Question: I'm trying to use VBA to format some unbound textboxes I've added to the rows on a subform set to continuous view.
The VBA looks at the bound text boxes associated with the subform's underlying RecordSource and then formats the unbound textboxes I've added based on the data.
Here's some simplified code:
'''
Public Sub ApplyFormat()
If Forms!tblEnrolments!tblEnrolments_Jobs_sub!Start = 1 Then
Forms!tblEnrolments!tblEnrolments_Jobs_sub!txtStart.BackColor = RGB(65, 138, 179)
Forms!tblEnrolments!tblEnrolments_Jobs_sub!txtStart.ForeColor = RGB(255, 255, 255)
Forms!tblEnrolments!tblEnrolments_Jobs_sub!txtStart = "Start Forms"
ElseIf Forms!tblEnrolments!tblEnrolments_Jobs_sub!Start = 0 Then
Forms!tblEnrolments!tblEnrolments_Jobs_sub!txtStart.BackColor = RGB(216, 216, 216)
Forms!tblEnrolments!tblEnrolments_Jobs_sub!txtStart.ForeColor = RGB(166, 166, 166)
Forms!tblEnrolments!tblEnrolments_Jobs_sub!txtStart = "None"
End If
If Forms!tblEnrolments!tblEnrolments_Jobs_sub!End = 1 Then
Forms!tblEnrolments!tblEnrolments_Jobs_sub!txtEnd.BackColor = RGB(8, 164, 71)
Forms!tblEnrolments!tblEnrolments_Jobs_sub!txtEnd.ForeColor = RGB(255, 255, 255)
Forms!tblEnrolments!tblEnrolments_Jobs_sub!txtEnd = "End Forms"
ElseIf Forms!tblEnrolments!tblEnrolments_Jobs_sub!End = 0 Then
Forms!tblEnrolments!tblEnrolments_Jobs_sub!txtEnd.BackColor = RGB(216, 216, 216)
Forms!tblEnrolments!tblEnrolments_Jobs_sub!txtEnd.ForeColor = RGB(166, 166, 166)
Forms!tblEnrolments!tblEnrolments_Jobs_sub!txtEnd = "None"
End If
End Sub
Private Sub Form_Activate()
ApplyFormat
End Sub
Private Sub Form_Current()
ApplyFormat
End Sub
'''
So I have a public sub called ApplyFormat that looks at the data in the bound textboxes and then applies formatting (changes the textbox background colour, font colour and text data). This is then called from the Current event (so formats are applied whenever a record is loaded) and the Activate event (because the main form will open other forms whilst still being open and may get focus again when those other forms close).
Unfortunately, records below record 1 in the subform are not being formatted based on data in their record; they are just simply duplicating the formatting applied at the first record.
For example:

Here EnrolID "1" has 2 attached jobs showing in the subform. The first record is formatting correct as per the code above, i.e. the bound "Start" text box is 1 so the unbound text box next to it is being formatted as blue with white text and the string "Start Forms".
In the second record however, the "Start" text box is 0, which should format the unbound text box next to it as grey with the string "None". But as you can see it's just copying the formatting of the first record. Furthermore, the bound text box "End" has a value of 1, which should make the unbound text box next to it green with white text and the string "End Forms".
Is it possible it possible to achieve the effect I'm going for via VBA? I don't think I can use conditional formatting as I want the unbound text boxes to show data such as "Start Forms" and "End Forms" depending on their bound text box counterpart.
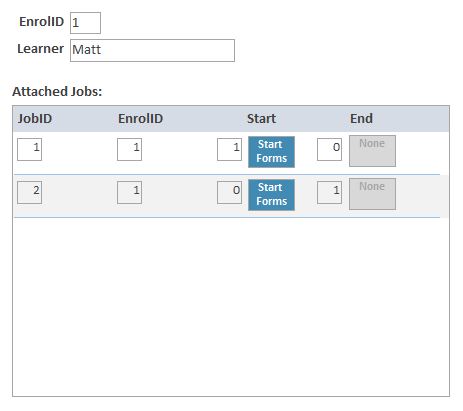
Answer: You cannot use unbound fields for that: Unbounds fields in continuous forms always have the formatting in all rows. It's an unfortunate limitation.
Fortunately, there is another option: You can make a field, with a 'ControlSource' that calls a user-defined function. For example, in the Form desginer, create a text box and set its "control source" property to '= Iif([Start] = 1, "Start Forms", "None")' (including the '=' sign at the start). The formatting would have to be done through conditional formatting.
If you need more complicated logic to determine the text to be shown, you can set the control source to '= myCustomFunction([any], [dbfields], [I], [need])' and have the VBA code return the text to be shown.